Question: It is easier shown than described...
For a websites menu I'd like to have a "not so long line" on top and a full line below. Is it possible to do that in one class (i.e. topnav) for the that holds the menu, or would I need more elements to do this?

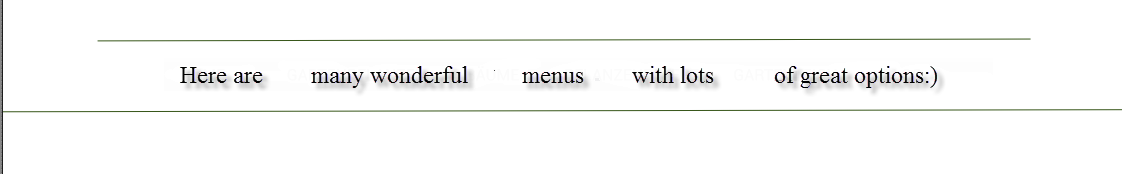
Answer: The easiest way to do this is to have two elements - the container element and the main element. The container element needs to be 100% wide and to have that bottom border, while the main element needs to be as wide as needed, and have the top border.
You can use 'div' as a container and 'ul' as the "main" element.
With help from @Brewal, here is what it looks like: <URL>
'''
<div id="wrap">
<ul id="menu">
<li>Here are</li>
<li>many wonderful</li>
<li>menus</li>
<li>etc</li>
</ul>
</div>
'''
'''
li {
float: left;
padding: 0 10px;
list-style: none;
margin: 0;
text-align: center;
height: 20px;
}
#menu {
display: inline-block;
margin: auto;
height: 20px;
padding: 10px 0;
border-top: 1px solid green;
}
#wrap {
border-bottom: 1px solid green;
text-align: center;
}
'''